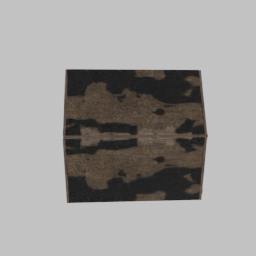
Label: architecture